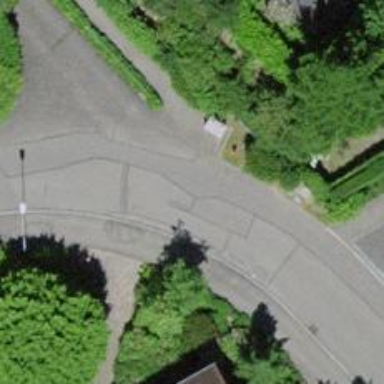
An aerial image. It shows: Residential road with asphalt surface and sidewalk on the left side.